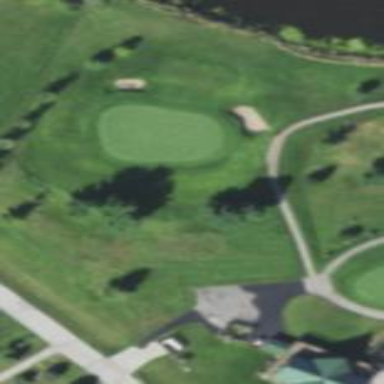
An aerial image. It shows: Grassy area designated as golf fairway.